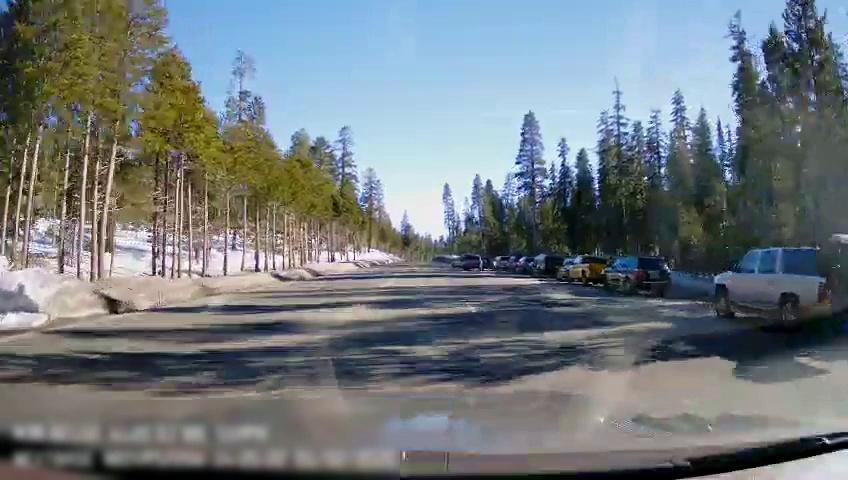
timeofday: Day
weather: Snowy
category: Drivable Space
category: Vehicles | Truck
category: Vehicles | SUV
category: Vehicles | SUV
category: Vehicles | SUV
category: Vehicles | SUV
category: Vehicles | SUV
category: Vehicles | SUV